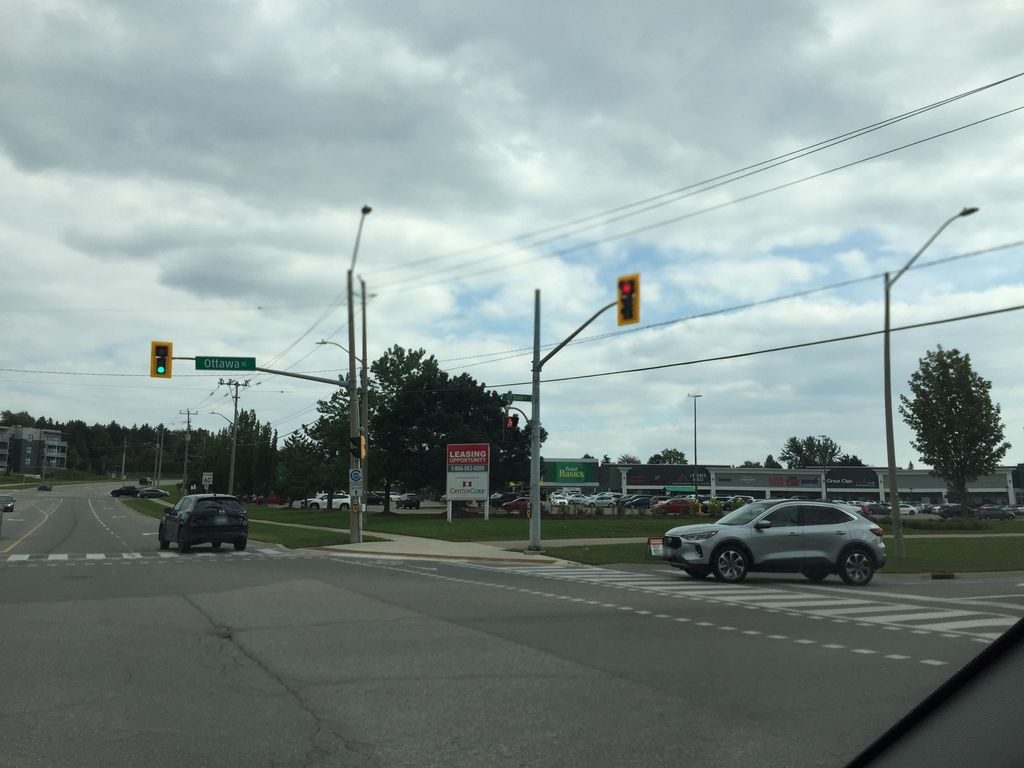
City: kitchener-waterloo